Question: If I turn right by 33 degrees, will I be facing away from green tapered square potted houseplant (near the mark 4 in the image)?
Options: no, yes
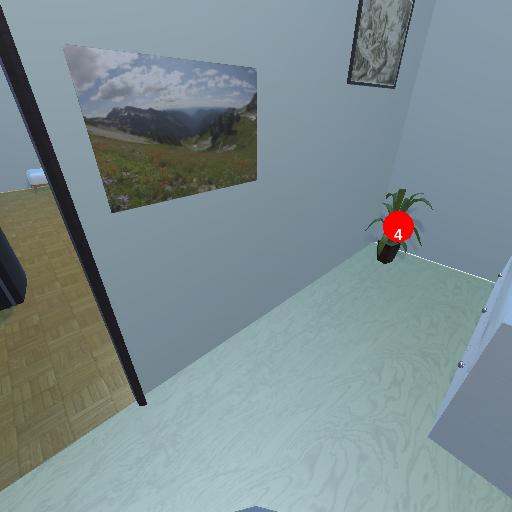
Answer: no